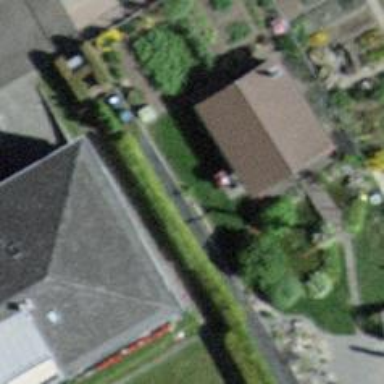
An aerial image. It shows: Shed.